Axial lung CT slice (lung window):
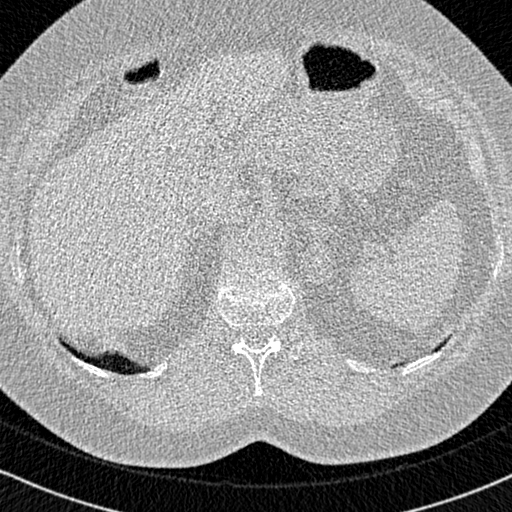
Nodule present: no